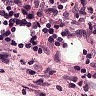
Metastatic tissue present: no